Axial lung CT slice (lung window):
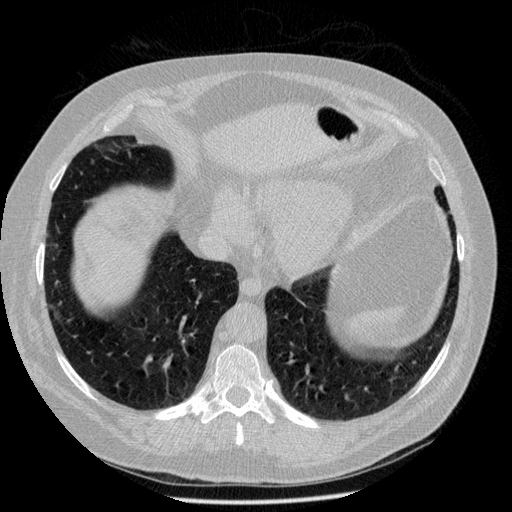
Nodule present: no